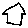
Label: house